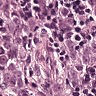
Metastatic tissue present: yes